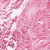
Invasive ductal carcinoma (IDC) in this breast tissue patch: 0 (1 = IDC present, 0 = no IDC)